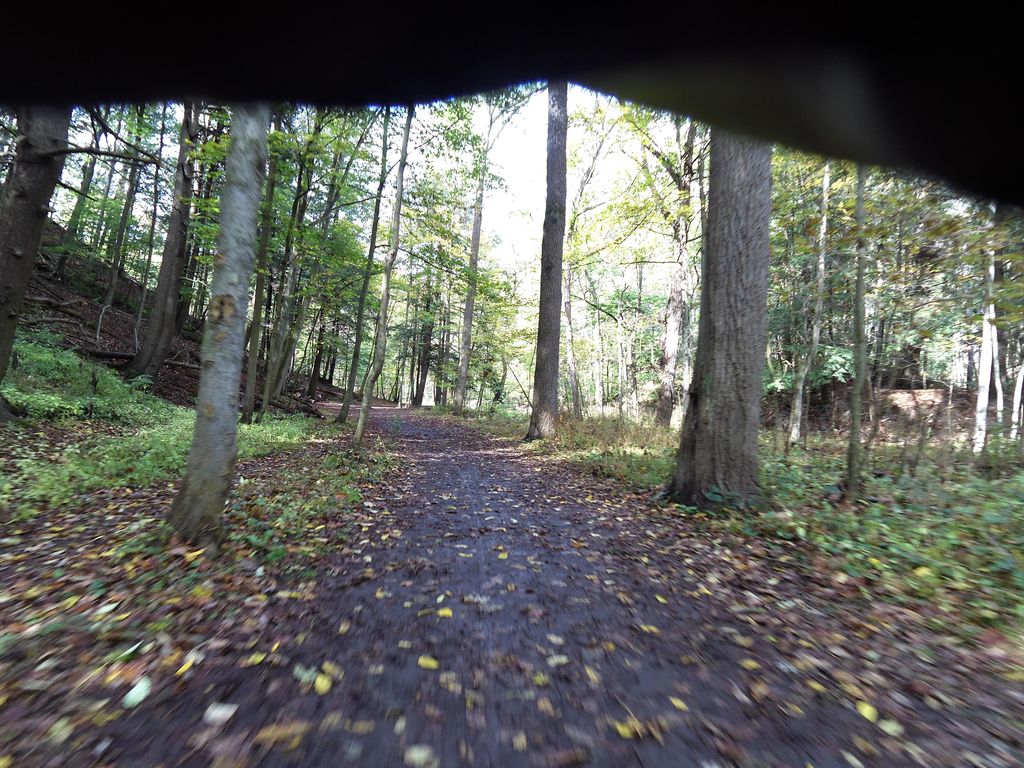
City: hamilton